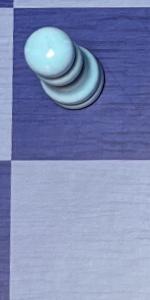
Label: Empty